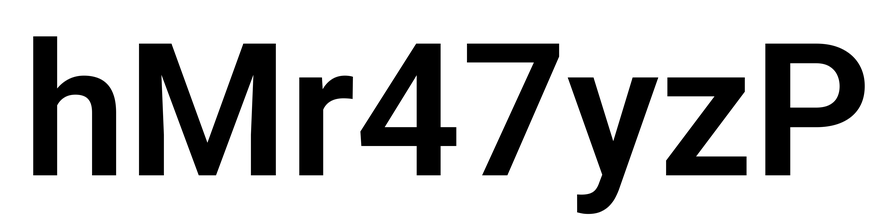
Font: Roboto_SemiBold